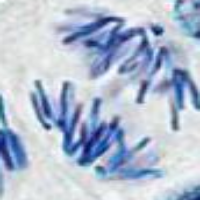
Label: anaphase